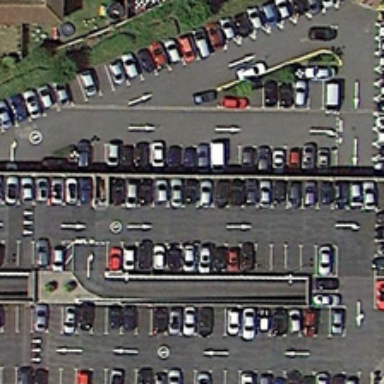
Many cars are in a parking lot near several green trees and a building .